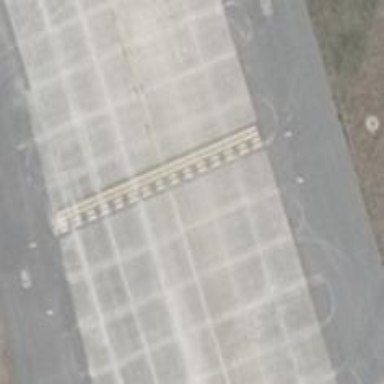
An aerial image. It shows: Runway holding position.